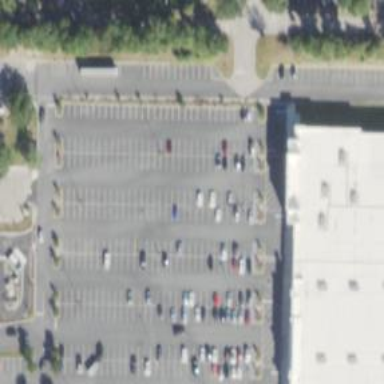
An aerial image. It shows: Parking space.